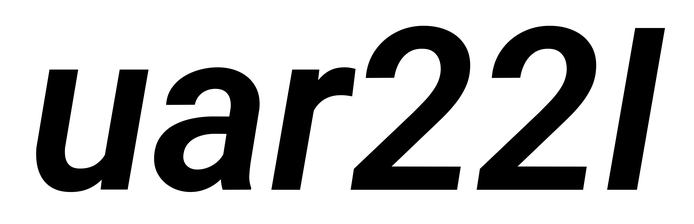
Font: Roboto-Italic_SemiBold_Italic